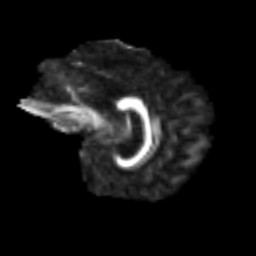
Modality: FA
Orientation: sagittal
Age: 39
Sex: male
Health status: ill
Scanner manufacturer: siemens
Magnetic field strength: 3 T
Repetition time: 8.7 s
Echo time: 0.11 s